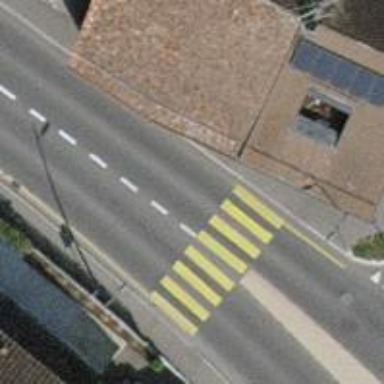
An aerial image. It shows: Marked road crossing.